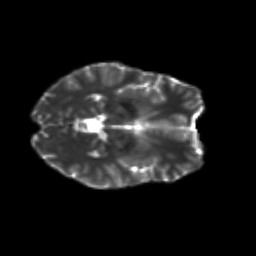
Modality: T2w
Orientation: axial
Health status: ill
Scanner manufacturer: siemens
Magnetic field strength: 3 T
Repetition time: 13.7 s
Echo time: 0.098 s